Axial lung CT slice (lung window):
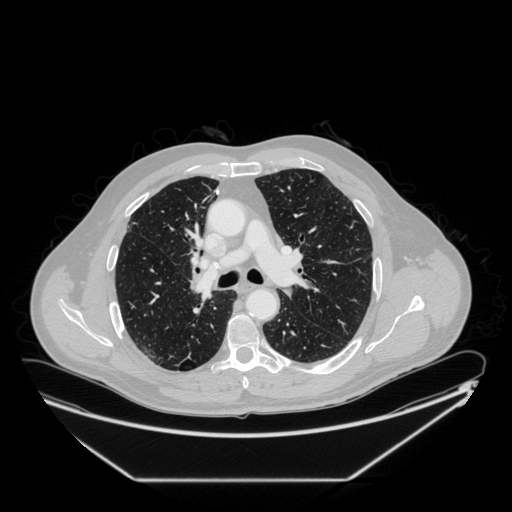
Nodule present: no